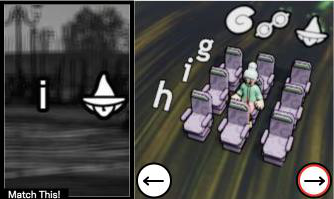
Task: seats
Answer: no